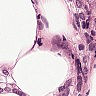
Metastatic tissue present: yes